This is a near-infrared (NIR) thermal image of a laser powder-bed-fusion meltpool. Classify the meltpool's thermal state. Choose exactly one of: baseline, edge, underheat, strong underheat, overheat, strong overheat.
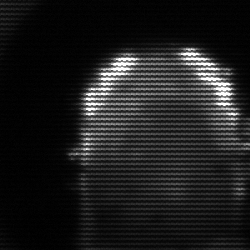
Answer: baseline